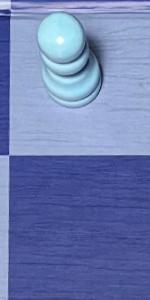
Label: Empty